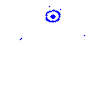
Particle: electron